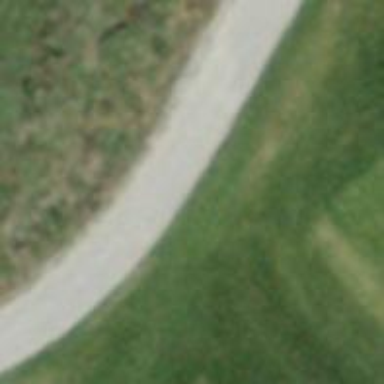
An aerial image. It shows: Designated golf cart path that is grade 2 track.